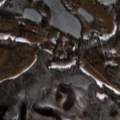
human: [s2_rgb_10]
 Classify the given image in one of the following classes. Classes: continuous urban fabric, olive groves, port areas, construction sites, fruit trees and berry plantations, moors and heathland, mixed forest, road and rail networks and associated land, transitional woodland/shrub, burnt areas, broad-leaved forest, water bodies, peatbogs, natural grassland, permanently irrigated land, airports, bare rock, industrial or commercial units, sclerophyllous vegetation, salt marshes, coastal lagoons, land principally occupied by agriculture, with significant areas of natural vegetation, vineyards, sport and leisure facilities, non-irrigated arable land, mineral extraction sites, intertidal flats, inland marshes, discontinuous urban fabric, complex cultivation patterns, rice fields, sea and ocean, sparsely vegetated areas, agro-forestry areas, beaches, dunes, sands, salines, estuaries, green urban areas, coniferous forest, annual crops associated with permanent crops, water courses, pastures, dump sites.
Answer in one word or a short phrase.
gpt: pastures, complex cultivation patterns, broad-leaved forest, mixed forest, transitional woodland/shrub, inland marshes